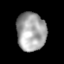
Tissue: lung
Cell type: Epithelial cells
Senescence score: 0.145
Nuclear area (px): 1103
Mean DAPI intensity: 164.735